Question: Here is what I want to state
I have this structure-

Now considering the directory I want to add the CSS file to all the files if I am using the
then I should be using '<link rel="stylesheet" href="../../asset/css/style.css" />'
Again if I use the
then I should be using '<link rel="stylesheet" href="../asset/css/style.css" />'
Now even if I use
then it should be like '<link rel="stylesheet" href="asset/css/style.css" />'
In short, I want it to access CSS file from any file dynamically. It's a type of autoloading whenever included.
I have tried something but it failed because it's not dynamic
'''
$search = glob("asset/css/style.css");
foreach ($search as $ser) {
$ser = $ser;
}
if(strpos($ser,"asset") !== false){
echo "<link type='text/css' rel='stylesheet' href='asset/css/style.css'>";
}else {
echo "<link type='text/css' rel='stylesheet' href='../asset/css/style.css'>";
}
'''
But the problem is it is not dynamic. Please provide a solid solution. Thanks a lot in advance.
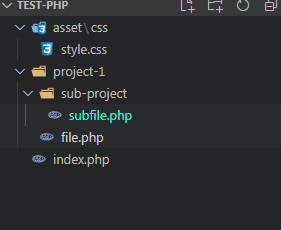
Answer: I'm assuming you have domain name like:
'''
domain.local
'''
And your init style url looks like that:
'''
href="asset/css/style.css"
'''
Then you trying to access your project located under 'proj1' directory:
'''
domain.local/proj1/index.php
'''
using same styles method the url will look like this:
'''
domain.local/proj1/asset/css/style.css
'''
You need to use relative approach.
Try this in your link:
'''
<link rel="stylesheet" href="/asset/css/style.css" />
'''
This will helps you no mater how many directories are, always grab styles using root as initial point.
Here are relative question: <URL>